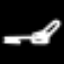
Label: fork